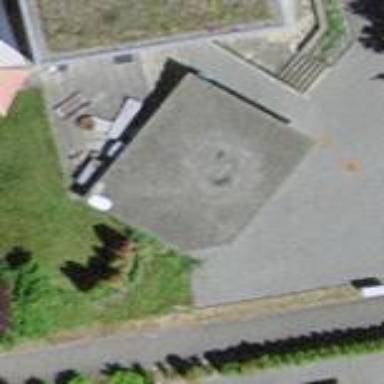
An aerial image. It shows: View of roof of building.